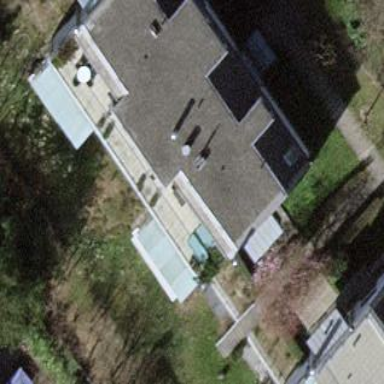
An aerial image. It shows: Building with shed-shaped roof.